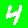
Digit: 4